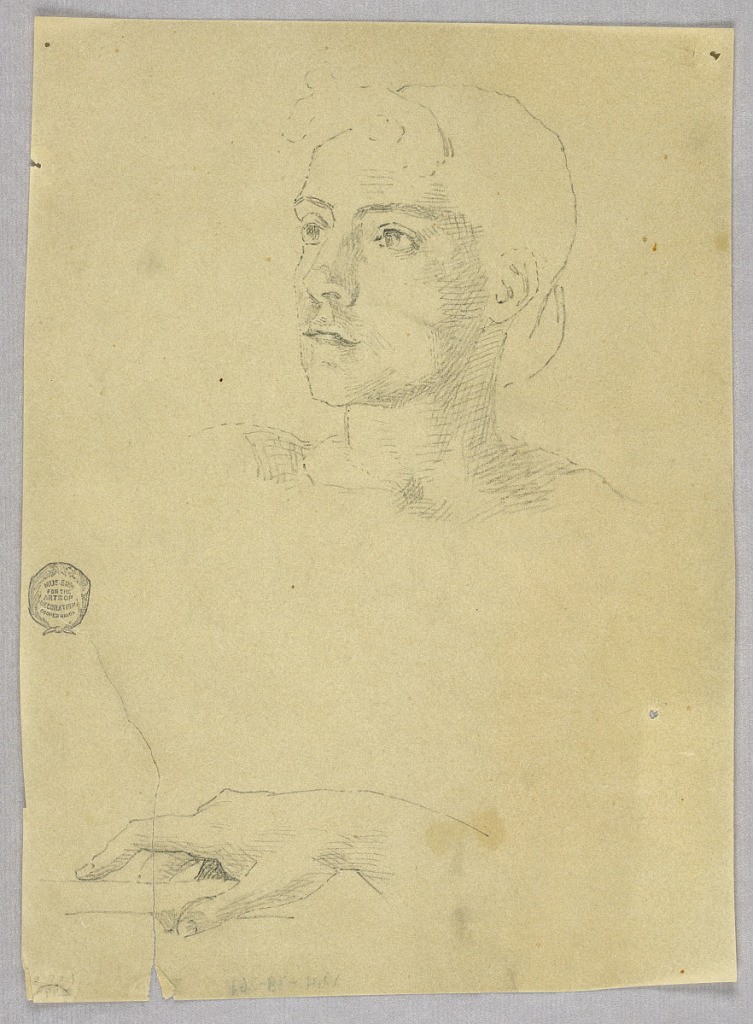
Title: Sketch of a Woman's Head and Hand
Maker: Francis Augustus Lathrop, American, 1849–1909
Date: ca. 1895
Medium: Graphite on tracing paper
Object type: Drawing
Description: Sketch of a woman's head, looking to the left; drawn with dots and straight lines. Below, right hand grasping a horiztonal rod or staff.